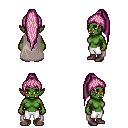
a pixel art fantasy rpg character, female body template, orc, green skin, gray cape, white pants, pink extra-long topknot hairstyle, maroon shoes, four views (front, back, left, right), 2x2 character sprite sheet, small pixel art, hard edges, no anti-aliasing